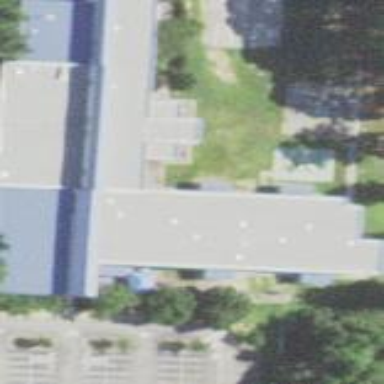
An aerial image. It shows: Commercial building.